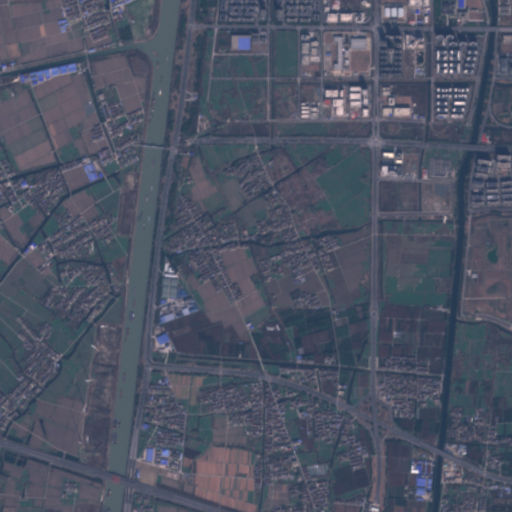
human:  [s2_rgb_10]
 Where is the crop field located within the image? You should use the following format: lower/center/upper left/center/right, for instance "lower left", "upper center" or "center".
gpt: The crop field is located in the lower right of the image.
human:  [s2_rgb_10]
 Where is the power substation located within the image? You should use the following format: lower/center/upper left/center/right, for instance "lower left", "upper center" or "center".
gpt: The power substation is located in the upper right of the image.
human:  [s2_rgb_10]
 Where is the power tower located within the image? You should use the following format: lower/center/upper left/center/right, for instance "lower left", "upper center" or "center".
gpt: The power tower is located in the upper of the image.
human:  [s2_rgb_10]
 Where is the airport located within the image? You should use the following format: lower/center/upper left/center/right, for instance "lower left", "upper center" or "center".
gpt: There is no airport in the image.